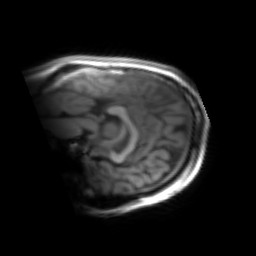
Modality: inplaneT1
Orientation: sagittal
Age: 24
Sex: male
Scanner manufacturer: siemens
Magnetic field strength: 3 T
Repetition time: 1.2 s
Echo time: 0.00251 s